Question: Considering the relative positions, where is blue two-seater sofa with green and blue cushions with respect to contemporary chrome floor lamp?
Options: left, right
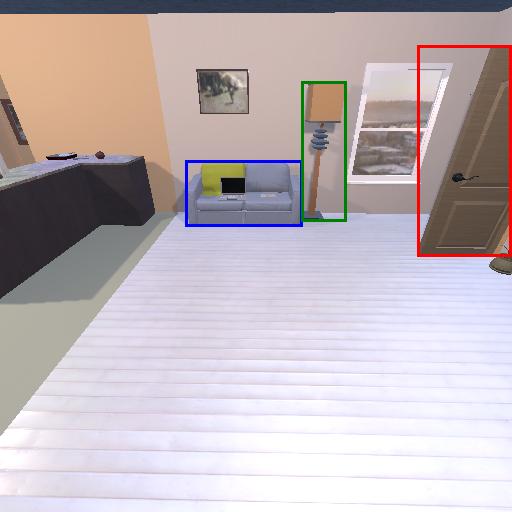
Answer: left